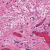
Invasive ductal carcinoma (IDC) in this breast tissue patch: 0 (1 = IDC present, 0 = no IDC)